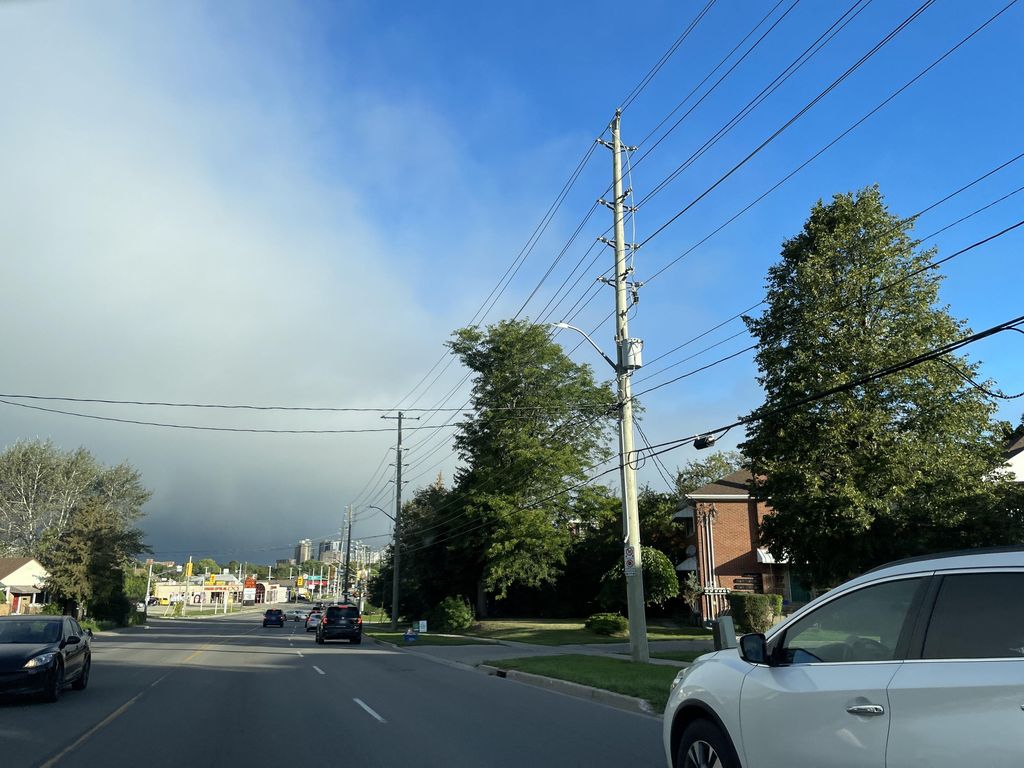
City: kitchener-waterloo